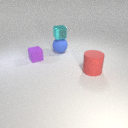
small purple rubber cube to the left of large red rubber cylinder